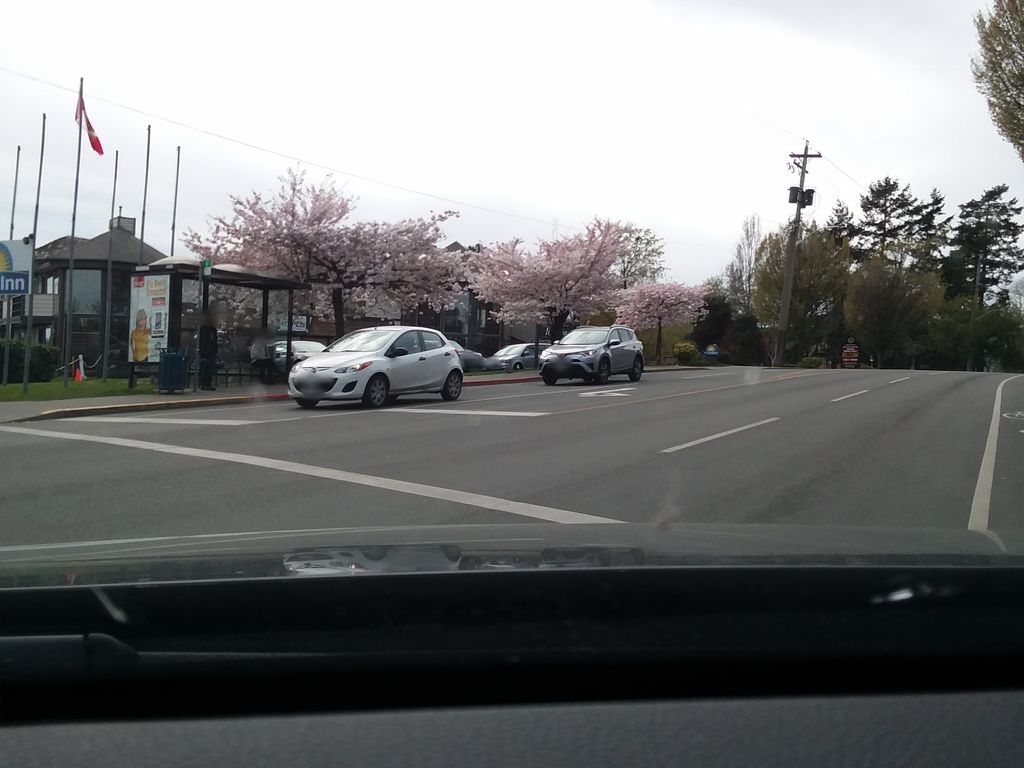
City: victoria